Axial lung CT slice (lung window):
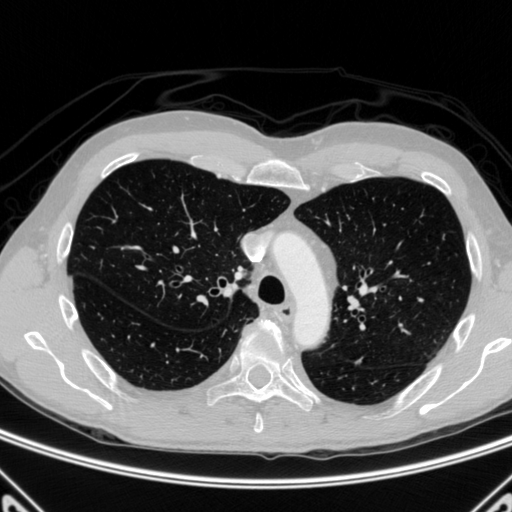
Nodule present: no